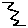
Label: zigzag